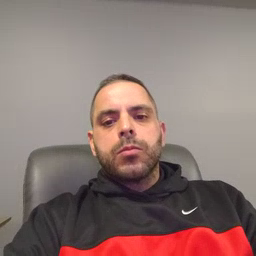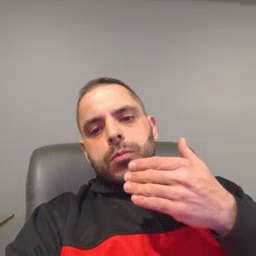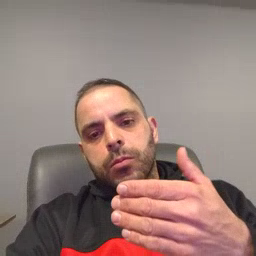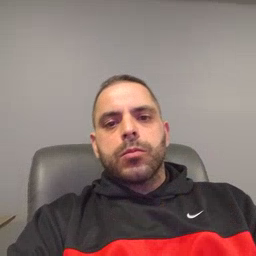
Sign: close